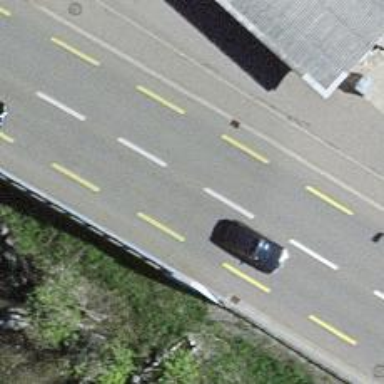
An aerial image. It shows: Secondary road with dedicated lane for cyclists.